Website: bh-photo
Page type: payment
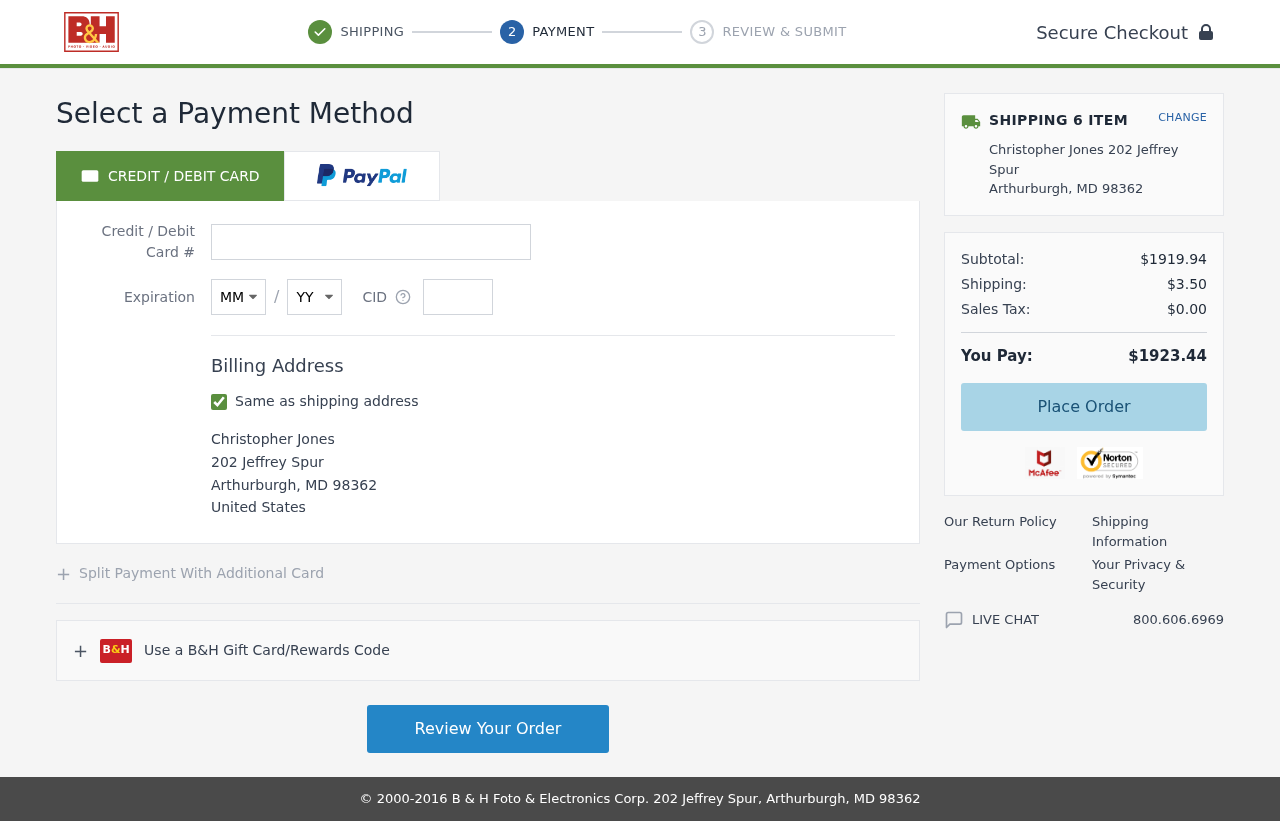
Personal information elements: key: PII_CARD_CVV
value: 6058
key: PII_CARD_EXPIRY_MONTH
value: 06
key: PII_CARD_EXPIRY_YEAR
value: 26
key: PII_CARD_NUMBER
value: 3425 9008 9690 603
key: PII_CITY
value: Arthurburgh
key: PII_COUNTRY
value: United States
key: PII_FULLNAME
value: Christopher Jones
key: PII_POSTCODE
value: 98362
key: PII_STATE_ABBR
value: MD
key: PII_STREET
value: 202 Jeffrey Spur
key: PII_FULLNAME2
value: Christopher Jones
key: PII_CITY2
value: Arthurburgh
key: PII_STATE_ABBR2
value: MD
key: PII_POSTCODE_FULL
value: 98362
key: PII_POSTCODE_NUMERIC
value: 98362
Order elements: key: ORDER_NUM_ITEMS
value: SHIPPING 6 ITEM
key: ORDER_SUBTOTAL
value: $1919.94
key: ORDER_SHIPPING_COST
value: $3.50
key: ORDER_TAX
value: $0.00
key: ORDER_TOTAL
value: $1923.44